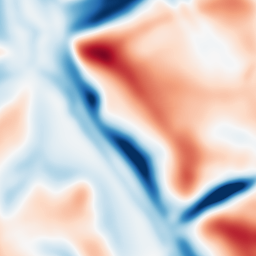
Category: multiscale
Decomposition family: dog
Decomposition parameters: sigma_low: 5
sigma_high: 20
Upsampling method: bicubic
Upsampling parameters: scale: 8
Upsampling scale: 8